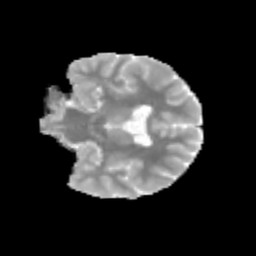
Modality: MD
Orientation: coronal
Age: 11
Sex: male
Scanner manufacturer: siemens
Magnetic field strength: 3 T
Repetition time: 3.8 s
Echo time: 0.07 s